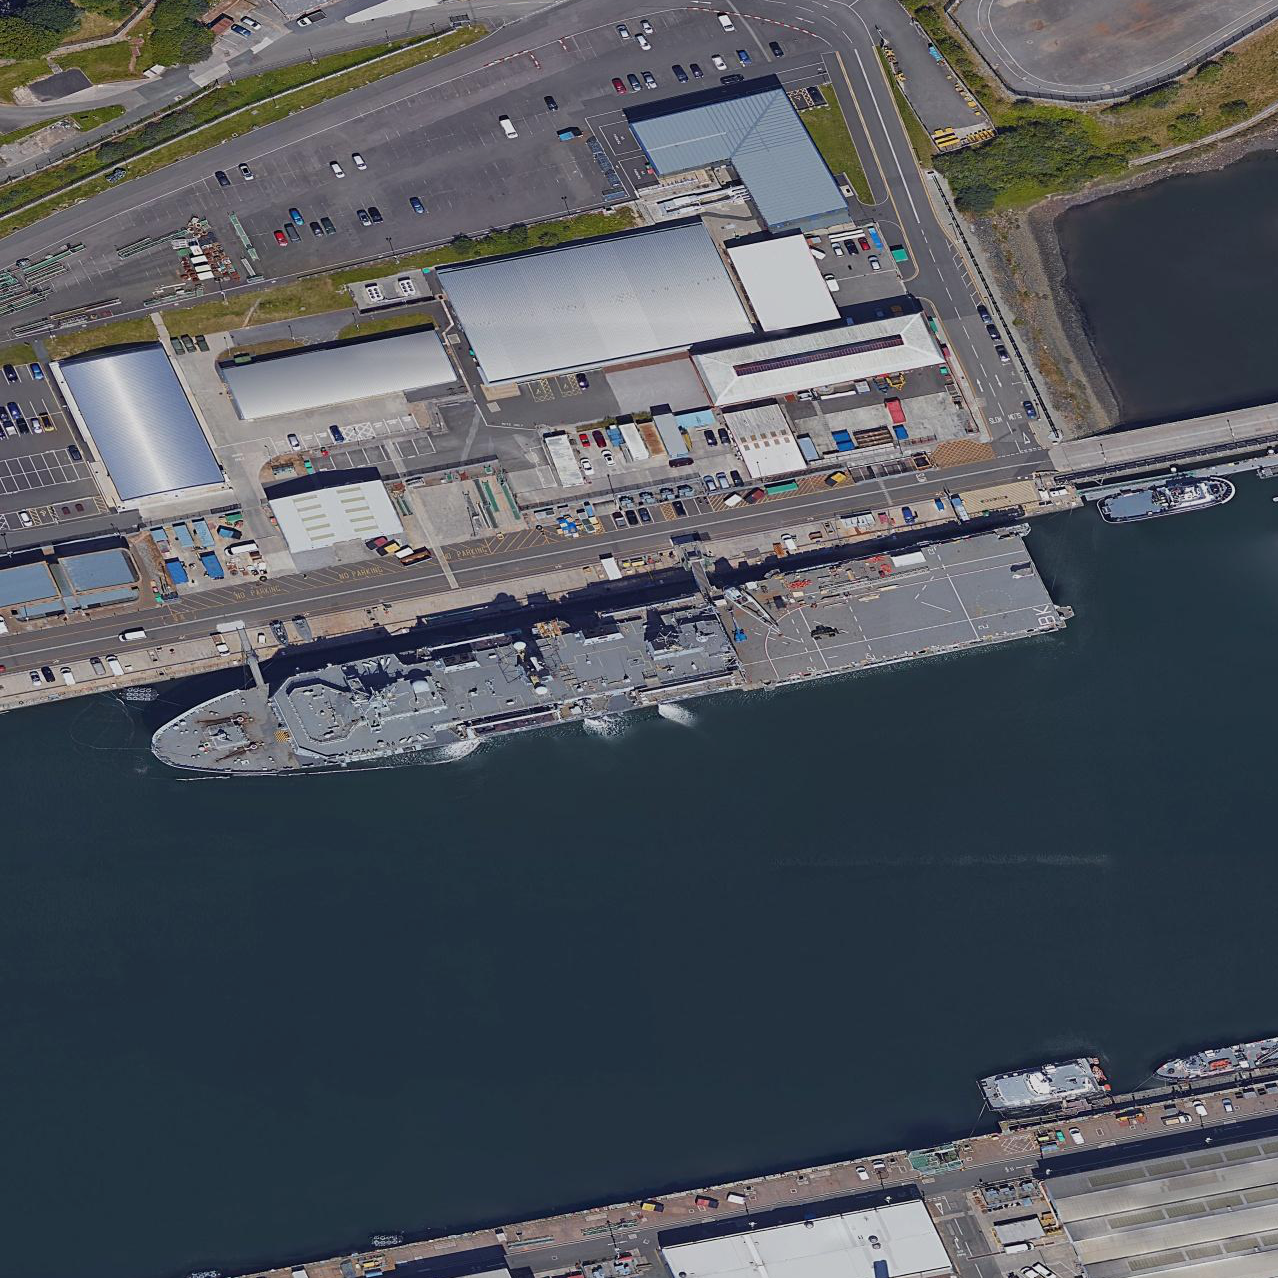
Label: assault